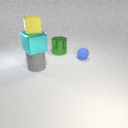
small blue rubber sphere to the right of large green metal cylinder